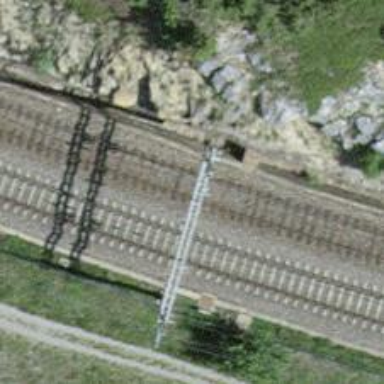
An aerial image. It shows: Railway track with contact line for electrification.